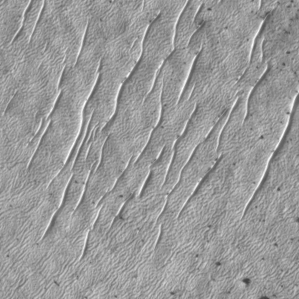
Label: frost